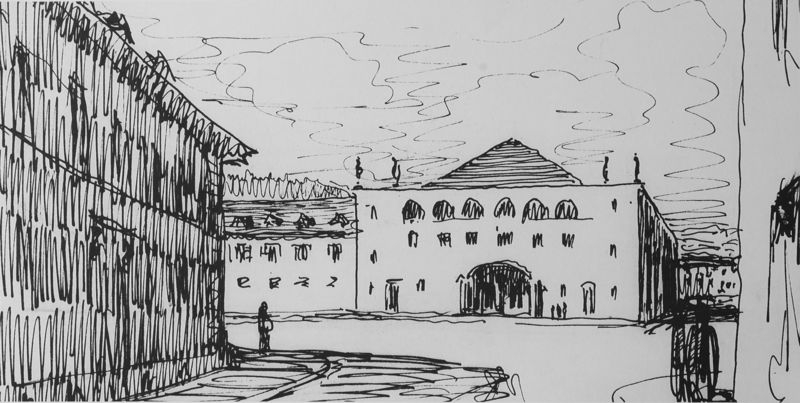
Titel: Skizze zum Projekt Stadthalle Nördlingen
Künstler: Theodor Fischer
Standort: München
Institution: Architektursammlung der Technischen Universität
Schlagwörter: dunkel, himmel, mann, schatten, weiß, wolken, bäume, grob, menschen, stadt, fenster, frau, fussgänger, grau, hintergrund, männer, schwarz, skizze, strasse, szene, tür, zeichnung, anlage, dach, gebäude, haus, schloss, weg, wolke, wand, architektur, mensch, häuser, personen, person, skulptur, statue, schnell, ecke, ansicht, fassade, fassaden, türen, studie, abstrakt, dächer, giebel, mauer, graphik, linien, weis, platz, figuren, rundbogen, kuppel, tor, eingang, tusche, burg, bürgersteig, gehsteig, moschee, palast, himmeö, festung, gauben, kreuzung, schlicht, schwarz-weiß, schraffur, gehweg, scharz, schraffiert, bleistift, stift, tinte, portal, skulpturen, gefängnis, statuen, plan, wien, pyramide, putten, arabien, wiener sezession, kandinsky, kaserne, federzeichnung, architekturzeichnung, handzeichnung, palst, statuten, architketur, millet, bürgesteig, derain, diguren, filsstift, gouage, mosche, plasth, fenester